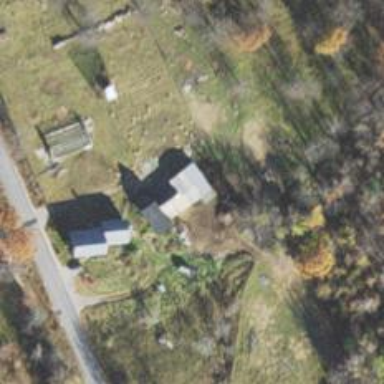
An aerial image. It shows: Barn building.